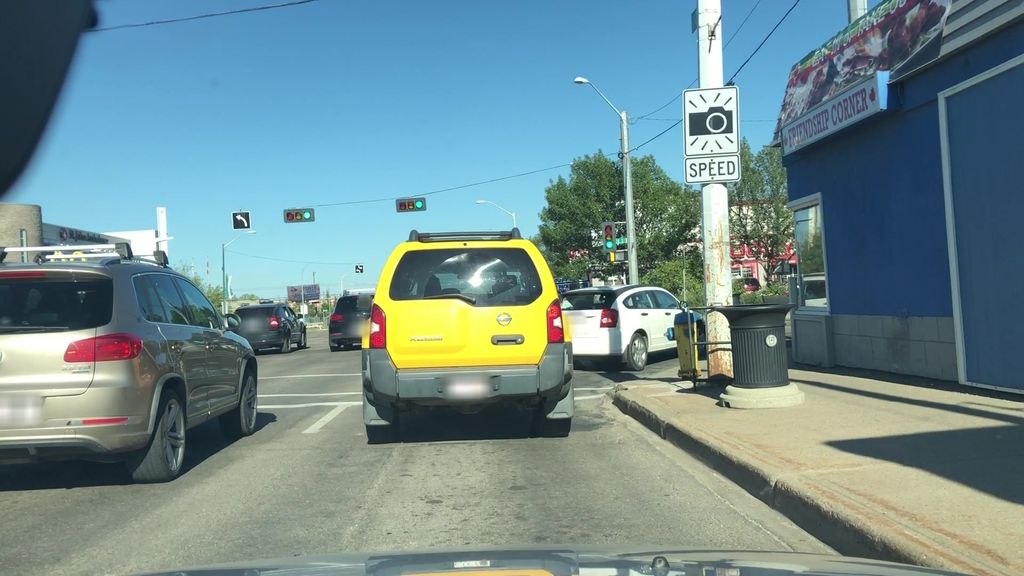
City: edmonton